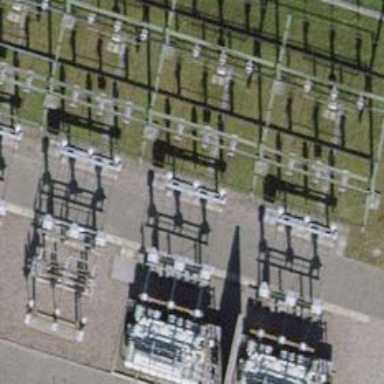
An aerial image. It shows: Insulator used in power systems.